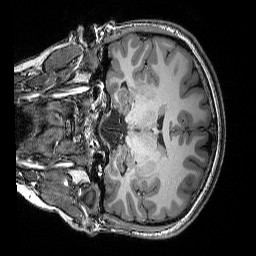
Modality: T1w
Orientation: coronal
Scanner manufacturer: siemens
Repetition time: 2.25 s
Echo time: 0.00418 s